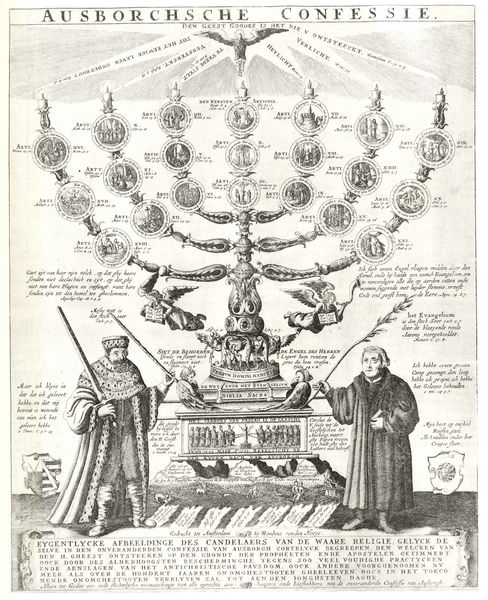
Titel: Ausborchsche Confessie
Künstler: Monogrammist DP
Institution: (Seriendruck)
Schlagwörter: adler, dunkel, flügel, mann, weiß, grau, hell, licht, männer, schwarz, tisch, zeichnung, arme, bibel, geschichte, hermelin, historie, kleidung, sockel, stehen, taube, gelehrte, holland, zweige, gewand, mantel, familie, blatt, krone, rund, engel, schrift, papier, zwei, grafik, graphik, kaiser, könig, inschrift, kerze, kerzen, leuchter, palme, foto, alter, buch, medaillon, religion, strahlen, zweig, druck, druckgraphik, stich, illustration, schwarzweiß, schwert, text, kreise, beschriftung, herrscher, allegorie, frieden, altar, wappen, palmzweig, mittelalter, mönch, luther, gelehrter, ereignis, familien, judentum, kandelaber, der, insignien, zepter, dokument, erklärung, amsterdam, latein, lateinisch, augsburg, medaillons, martin, reformation, münzen, heiliger geist, martin luther, stammbaum, altartisch, jüdisch, reichsadler, attribute, schaube, theologe, abstammung, mänter, bekenntnis, ausborchsche, siebenarmier leuchter, ausborch, asdfjklö, confessie